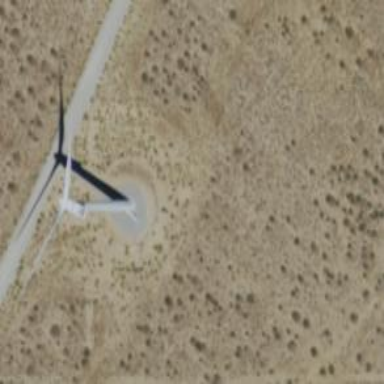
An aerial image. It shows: Wind generator powered by Vestas horizontal axis wind turbine.